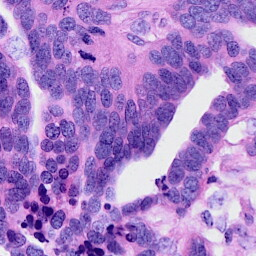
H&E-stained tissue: Ovarian